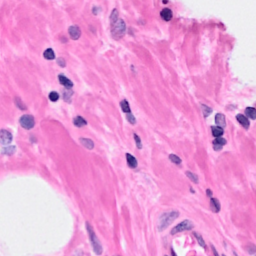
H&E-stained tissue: Breast